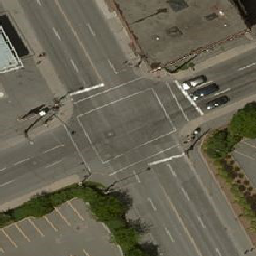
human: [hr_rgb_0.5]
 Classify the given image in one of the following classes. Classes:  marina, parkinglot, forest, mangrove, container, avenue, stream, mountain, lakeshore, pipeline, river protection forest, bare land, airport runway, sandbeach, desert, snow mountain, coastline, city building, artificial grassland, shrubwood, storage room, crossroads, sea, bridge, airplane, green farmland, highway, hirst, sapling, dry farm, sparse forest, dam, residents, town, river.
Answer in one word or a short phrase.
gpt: crossroads